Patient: sex F, age 19
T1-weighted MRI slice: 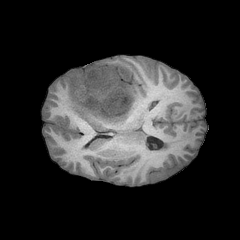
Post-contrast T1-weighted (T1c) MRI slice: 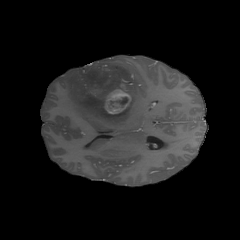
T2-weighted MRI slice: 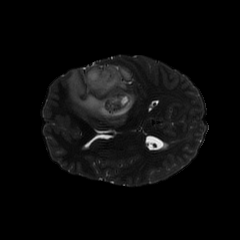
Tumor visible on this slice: yes
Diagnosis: Astrocytoma, IDH-mutant
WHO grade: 4